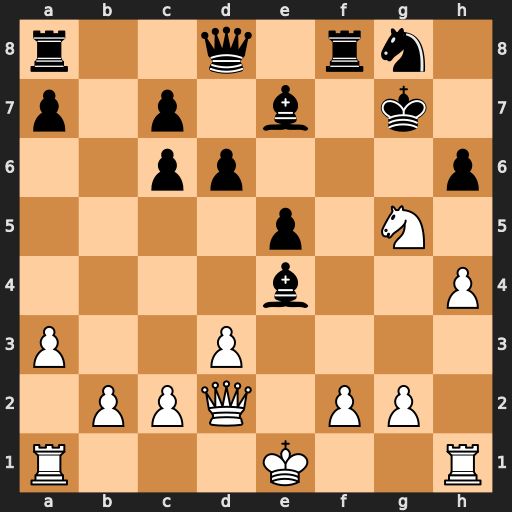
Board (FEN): r2q1rn1/p1p1b1k1/2pp3p/4p1N1/4b2P/P2P4/1PPQ1PP1/R3K2R
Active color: w
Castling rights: KQ
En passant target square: -
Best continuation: Ne6+ Kh7 Nxd8